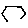
Label: hexagon